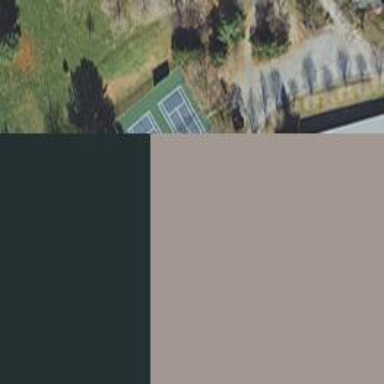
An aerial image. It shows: Tennis court on pitch.